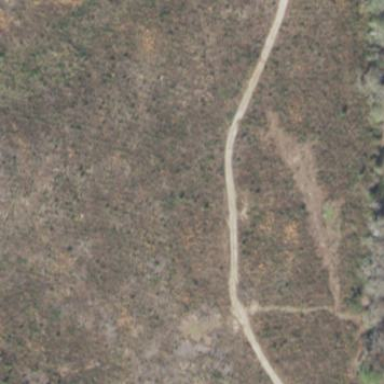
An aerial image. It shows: Mixed leaf woodland.